Question: I'm a newer to iOS, and start to use auto layout in xib.
These days I ran into an issue:
And, I haven't turn to Swift yet, so the solution must not only for Swift.
Hope your answer, many thanks!
PS: Aspect Ratio can be the solution? But is it just a ratio for one label's width and height? as follows:

But, what I wanted is just let the ratio of widths of item1 and item2 be 3:1, no matter with the height!
'Another problem is: if the cell height changed, but the width not, the ratio can keep to be 3:1?'
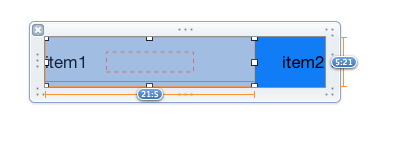
Answer: Yes.
1. Create a xib
2. Add a collection view cell
3. Add two labels to it
4. Control-drag from the label to itself. Set the aspect ratio to 3:1
5. Do the same for the other label
6. Add the other necessary constraints to each label.
I had no problems doing this? Did you come across a specific issue?